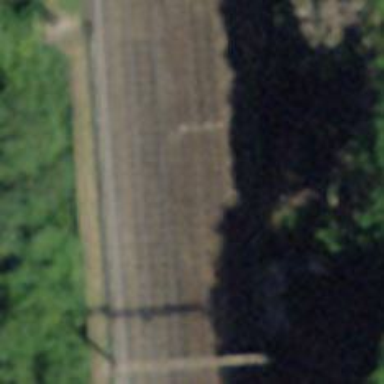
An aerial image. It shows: Electrified rail siding with contact line.